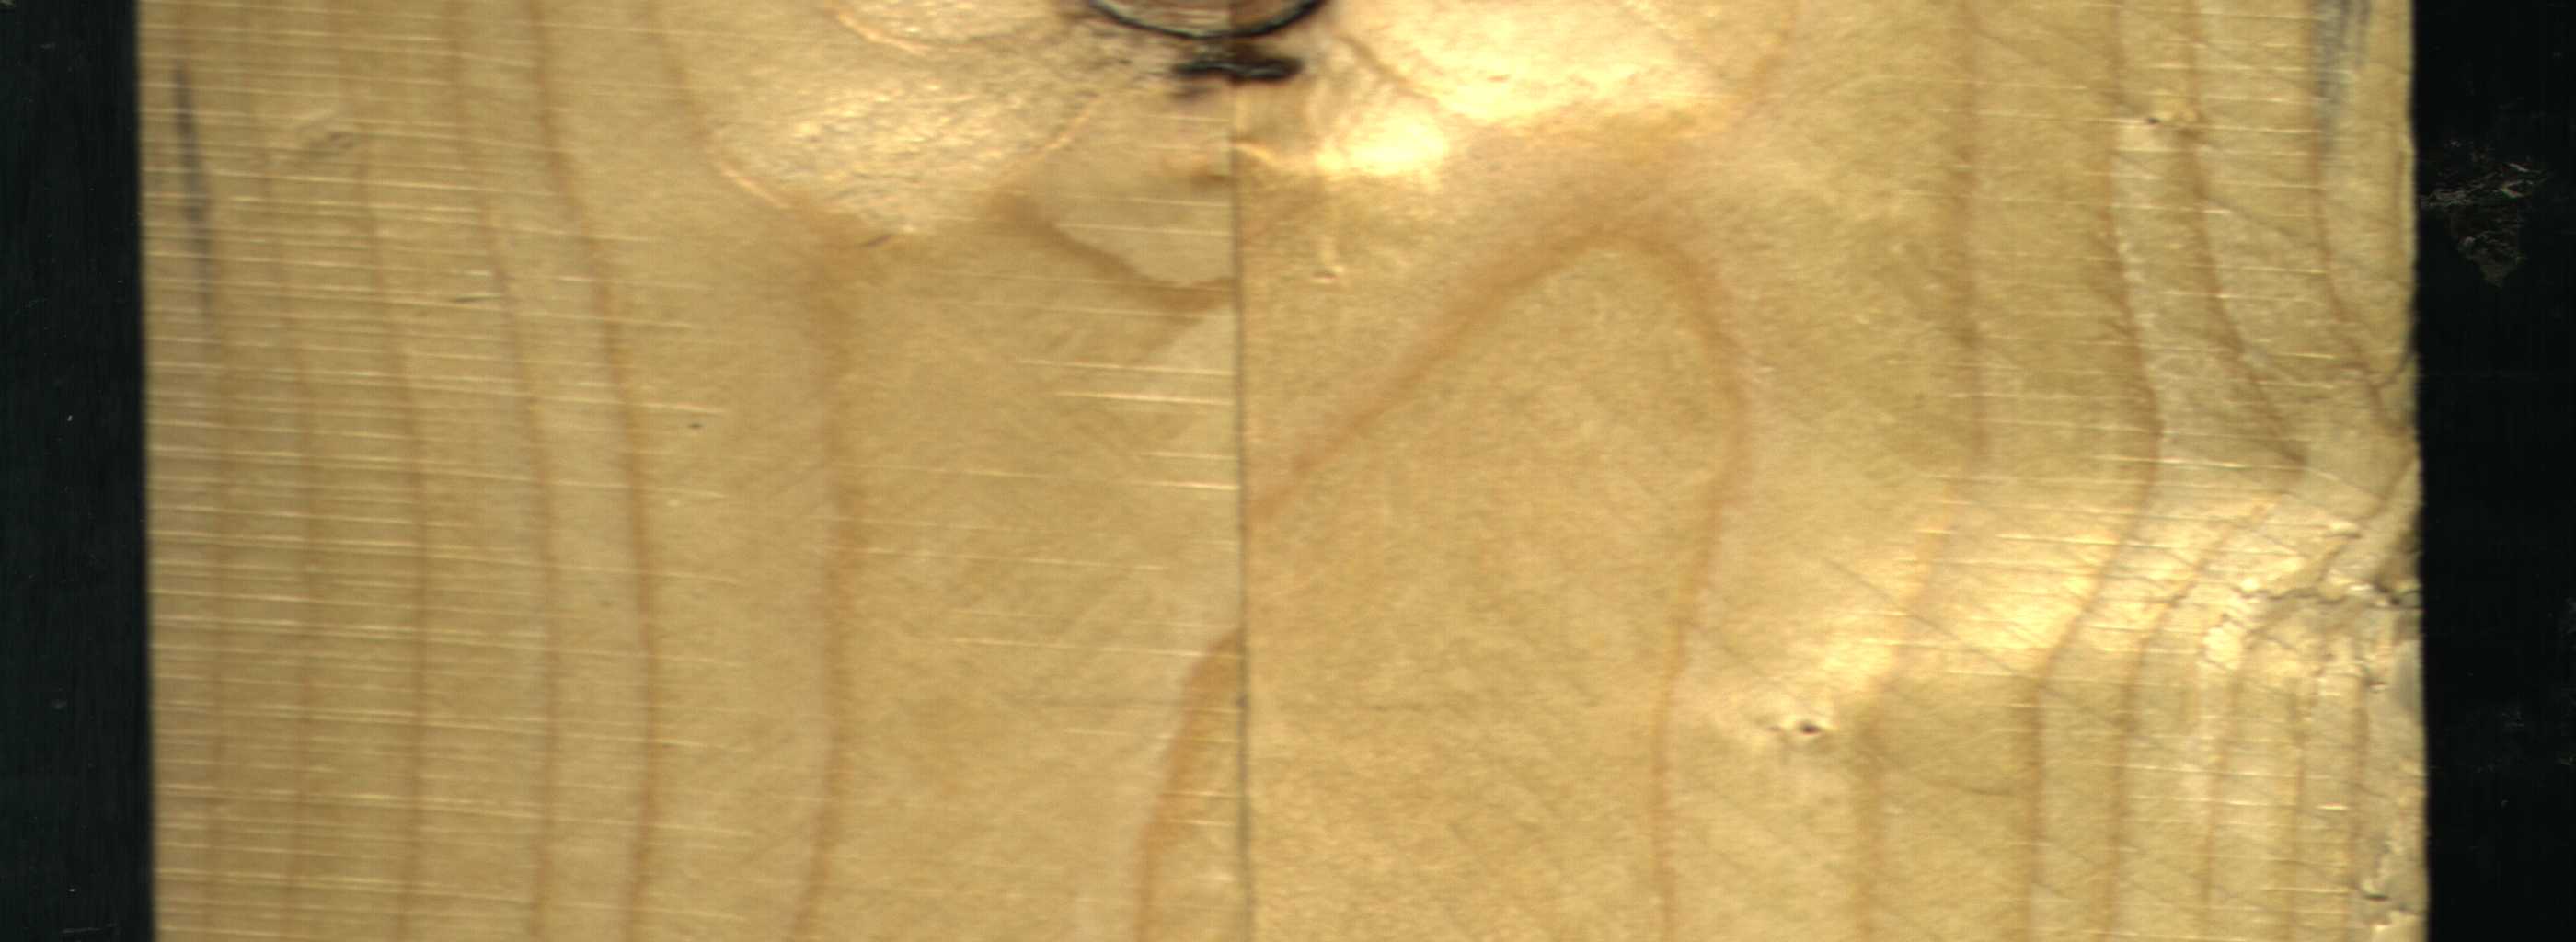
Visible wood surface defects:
Dead_Knot